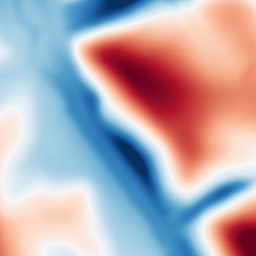
Category: multiscale
Decomposition family: dog
Decomposition parameters: sigma_low: 5
sigma_high: 50
Upsampling method: regularized
Upsampling parameters: scale: 2
lambda_reg: 0.01
Upsampling scale: 2